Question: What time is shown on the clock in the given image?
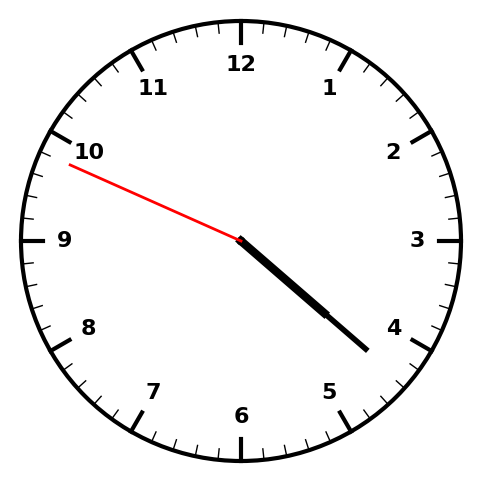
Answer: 04:21:49